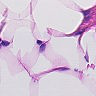
Metastatic tissue present: no